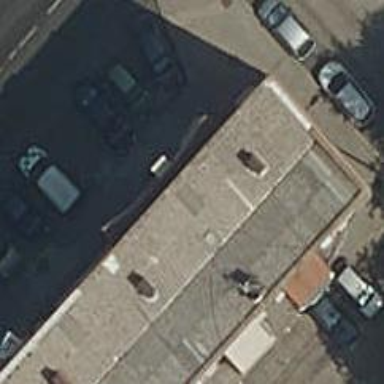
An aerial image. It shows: Hipped-roof building with apartments.